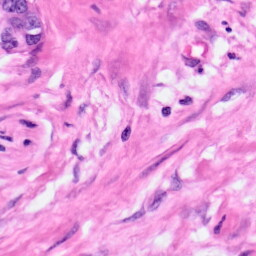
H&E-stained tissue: Pancreatic